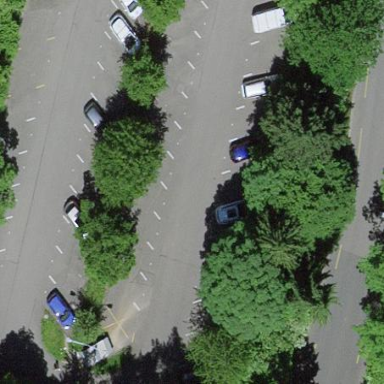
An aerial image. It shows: Parking area with surface.